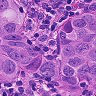
Metastatic tissue present: yes